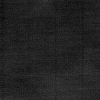
Atmospheric dust classification: dusty